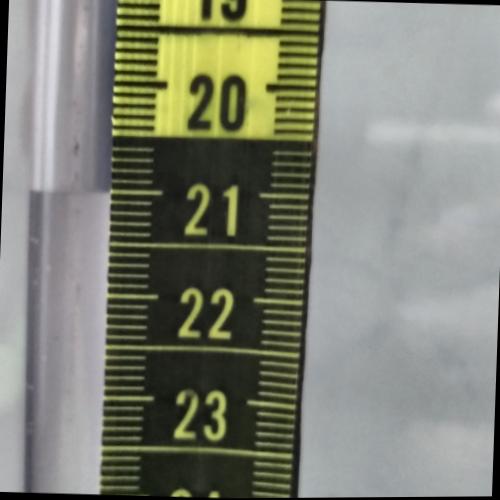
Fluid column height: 21.0 cm